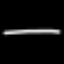
Label: line